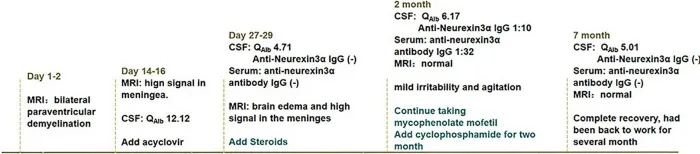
Case timeline.
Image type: chart (chart)